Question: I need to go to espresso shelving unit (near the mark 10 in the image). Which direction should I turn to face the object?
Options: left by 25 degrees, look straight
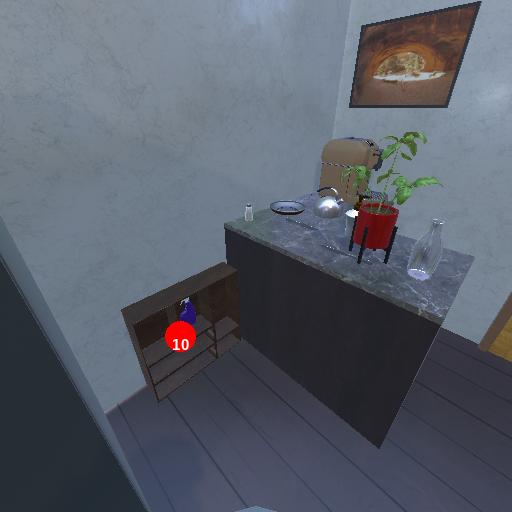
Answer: left by 25 degrees